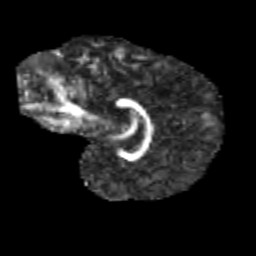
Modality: FA
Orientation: sagittal
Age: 12
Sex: male
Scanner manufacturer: siemens
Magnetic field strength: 3 T
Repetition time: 3.8 s
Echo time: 0.07 s